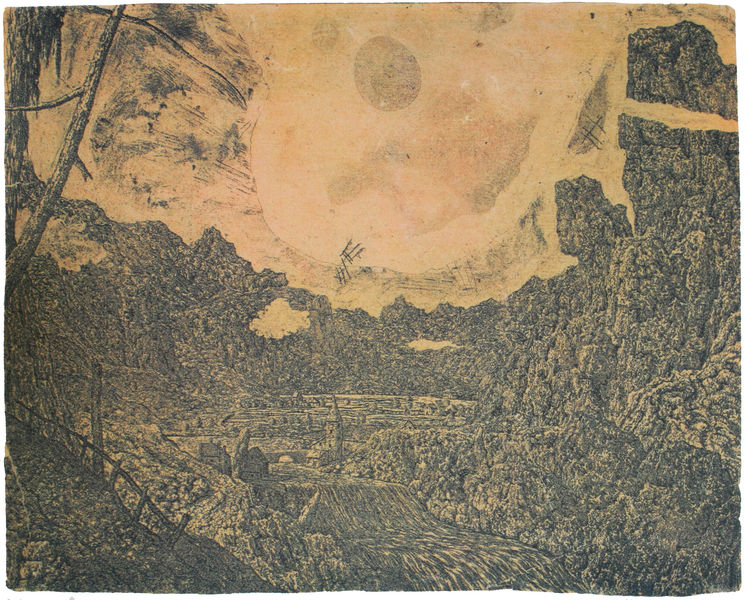
Titel: Flusslandschaft mit Wasserfall
Künstler: Hercules Segers
Standort: Amsterdam
Institution: Rijksmuseum
Schlagwörter: church, dark, green, old, yellow, print, wallpaper, woodcut, clouds, rock, rocks, sky, tree, field, hills, house, landscape, mountain, nature, water, houses, sun, tower, trees, village, forest, grass, river, stream, night, path, drawing, texture, impressionism, etching, sketch, bridge, fence, town, valley, ink, buildings, moon, ominous, fields, shading, lithograph, steeple, waterfall, landschaft, barn, rapids, block, mountian, dam, holzschnitt, fences, burg, lanschaft, radierung, fluß, dire, angst, falls, mountan, mountain rock, gngenge, lithgraph